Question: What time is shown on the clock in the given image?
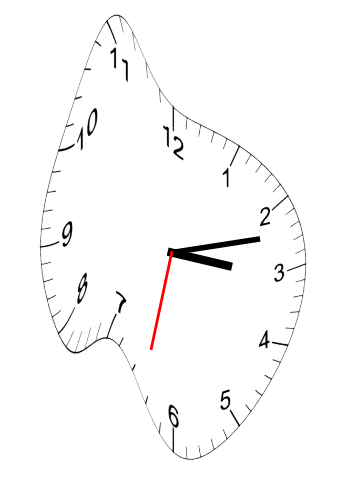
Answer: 03:12:32